Current action and preconditions to check: trajectory_clear

Your task: For each precondition in the list above, predict whether it will hold at this action.

Consider the current scene as observed from the mobile robot's camera, and analyze the predicted future states of all dynamic agents (e.g., people, animals, vehicles, or any moving entities) within the NEXT SECOND.

IMPORTANT: Only answer "very likely" if you are absolutely certain—based on strong, clear evidence—that a dynamic agent will violate the precondition in the predicted future state. Do NOT answer "very likely" for unlikely, ambiguous, or low-probability risks.

Ask yourself for each precondition: Is there a high probability, with clear and convincing evidence, that the predicted future states of any dynamic agent will interfere with the predicted future state of the currently executing action within the NEXT SECOND, causing that precondition to fail?

Assess the risk level based on these predictions. Use "likely" or "very likely" if motions create a clear risk of interference.

Use "neutral" or "improbable" if agents are nearby but their predicted paths are clearly diverging or non-conflicting.

Failure Risk Categories: "very improbable", "improbable", "neutral", "likely", "very likely"

Answer Format: Output ONLY the probability_of_failure value from these categories: "very improbable", "improbable", "neutral", "likely", "very likely"

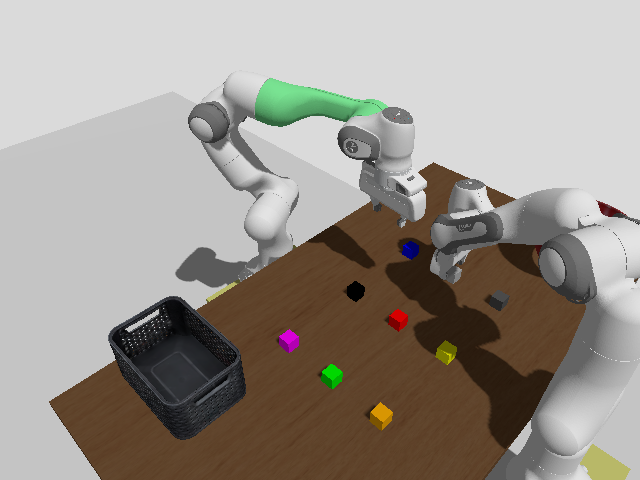

Answer: improbable